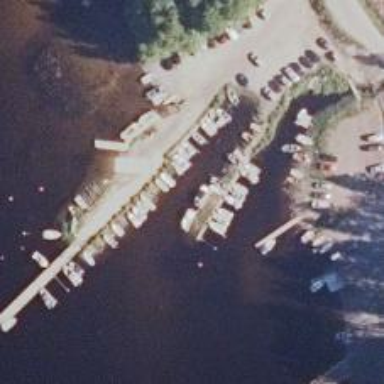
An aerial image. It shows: Marina on leisure land.